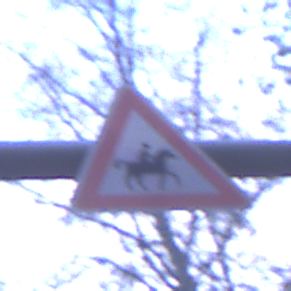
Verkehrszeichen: ReiterLinks
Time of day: Night
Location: Outdoor (Suburban)
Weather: PartlyCloudy
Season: NotSpecified
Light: Artificial